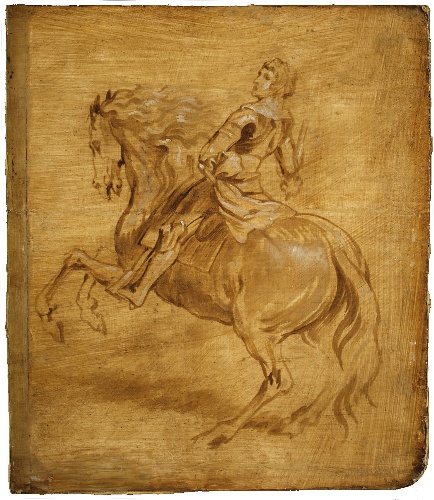
Title: A Man Riding a Horse
Artist: Anthony van Dyck
Artist bio: Flemish, Antwerp 1599–1641 London
Date: ca. 1630
Object type: Painting, monochrome
Classification: Paintings
Medium: Oil on wood
Dimensions: 10 1/8 x 8 7/8 in. (25.7 x 22.5 cm)
Department: European Paintings
Credit line: Gift of Mr. and Mrs. Siegfried Bieber, 1949
Accession year: 1949
Repository: Metropolitan Museum of Art, New York, NY
Tags: Men|Horses